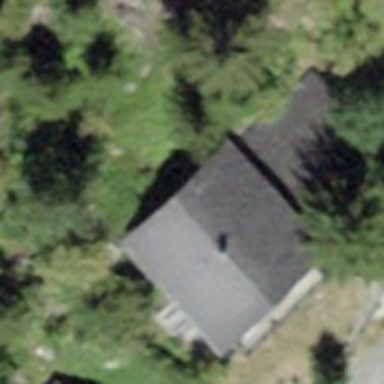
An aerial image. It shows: Detached building.